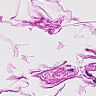
Metastatic tissue present: no